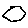
Label: hexagon